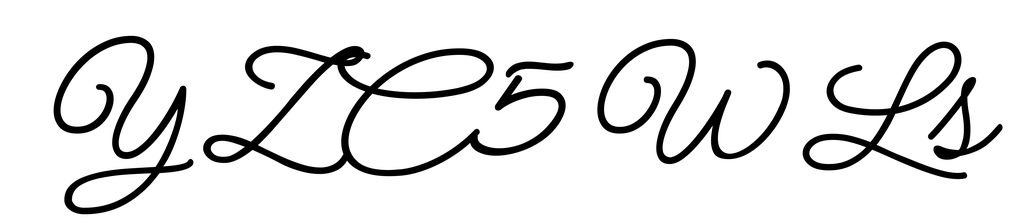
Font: MeowScript-Regular